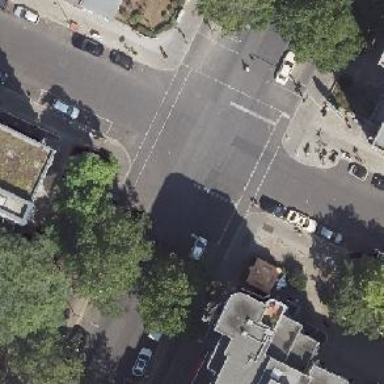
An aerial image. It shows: Unmarked road crossing with left kerb extension.